Question: I would like to generate an image with some text on it, the LTR languages seems to be working fine, but when trying it in arabic, it, simply, didn't work, see the screenshot bellow where I draw 3 text strings with the presented text code

Here my test code (with some comments):
'''
// Create a 300*300 image
$im = imagecreate(300, 300);
// Yellow transparent background and blue text
$bg = imagecolorallocatealpha($im, 255, 255, 0, 45);
$textcolor = imagecolorallocate($im, 0, 0, 255);
// Write an LTR string
imagestring($im, 5, 250, 100, 'test', $textcolor);
$font = 'DroidKufi-Regular.ttf'; // specify the fonts file
$text = "tjrb@";
// Add the text
imagettftext($im, 10, 0, 10, 20, $textcolor, $font, $text);
// set a red text color
$textcolor = imagecolorallocate($im, 255, 0, 0);
// strrev doesn't seem to solve the problem
$text = strrev( $text );
// add the text
imagettftext($im, 10, 0, 30, 250, $textcolor, $font, $text);
imagefilledrectangle ($im, 0, 0, 1, 1, $bg);
// Output the image
header('Content-type: image/png');
imagepng($im);
imagedestroy($im);
'''
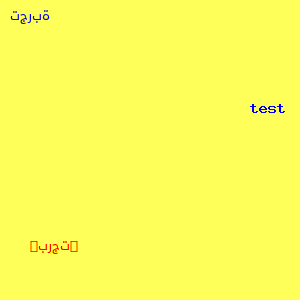
Answer: Finally I've found a solution in some other forums, which is this tiny library <URL> and is worked perfectly, the whole thing is about converting the arabic letters into unicode symboles, practically, converting this:
'''
$text = 'l`rby@';
'''
to this:
'''
$text = '&#xFE94;&#xFEF4;&#xFE91;&#xFEAE;&#xFECC;&#xFEDF;&#xFE8D;';
'''
and using, that library, which is making this conversion, so in my previous code it would work like that (after including the library):
'''
// Create a 300*300 image
$im = imagecreate(300, 300);
// Yellow transparent background and blue text
$bg = imagecolorallocatealpha($im, 255, 255, 0, 45);
$textcolor = imagecolorallocate($im, 0, 0, 255);
// Write an LTR string
imagestring($im, 5, 250, 100, 'test', $textcolor);
$font = 'DroidKufi-Regular.ttf'; // specify the fonts file
$text = "tjrb@";
$text = word2uni( $text );
// Add the text
imagettftext($im, 10, 0, 10, 20, $textcolor, $font, $text);
// set a red text color
$textcolor = imagecolorallocate($im, 255, 0, 0);
// strrev doesn't seem to solve the problem
$text = strrev( $text );
// add the text
imagettftext($im, 10, 0, 30, 250, $textcolor, $font, $text);
imagefilledrectangle ($im, 0, 0, 1, 1, $bg);
// Output the image
header('Content-type: image/png');
imagepng($im);
imagedestroy($im);
'''
( <URL>